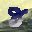
Label: 8